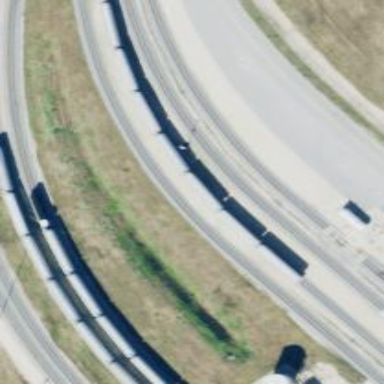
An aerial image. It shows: Railway yard in service.